Question: '''
Matcher headerMatcher = Pattern.compile("([a-zA-Z]+[a-zA-Z\s]*)[\s]+(\d+)")
.matcher("jumping around 9");
'''
So, the first capturing group should be any string with at least one alphabet character.
The following are examples of that:
- - -
The second capturing group is just numbers.
- - -
So, here's my attempt at capturing those two groups:
'''
System.out.println(headerMatcher.group(1));
System.out.println(headerMatcher.group(2));
'''
And here's the result:
'''
run:
Exception in thread "main" java.lang.IllegalStateException: No match found
at java.util.regex.Matcher.group(Matcher.java:485)
at Main.main(Main.java:51)
Java Result: 1
'''
After testing at <URL>
Here's what I expected:

Something isn't right and I don't know why.
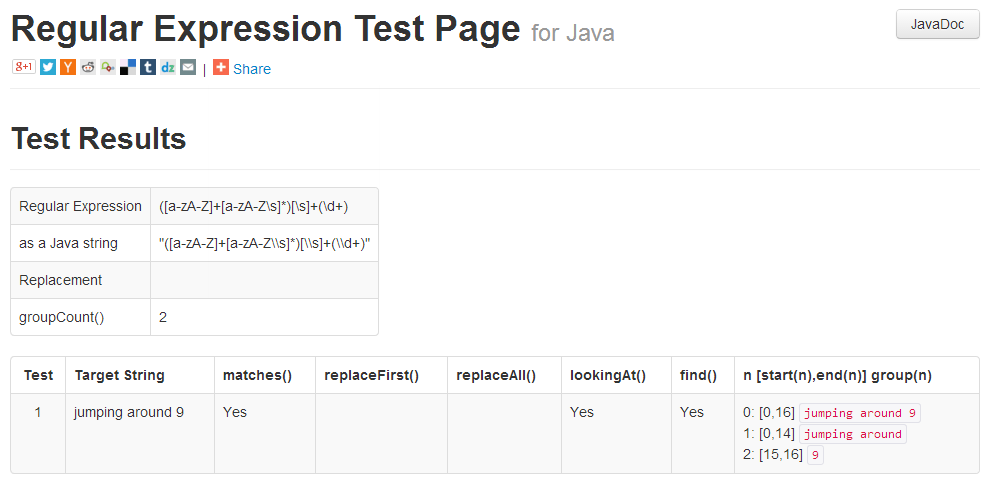
Answer: You will get 'java.lang.IllegalStateException' if you don't call 'Matcher#matches' or 'Matcher#find' before calling 'Matcher#group(int)'